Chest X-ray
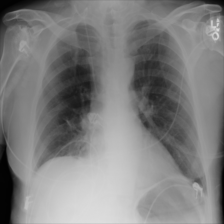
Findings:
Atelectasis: positive
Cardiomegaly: negative
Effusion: negative
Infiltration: negative
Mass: negative
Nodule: negative
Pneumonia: negative
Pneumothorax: negative
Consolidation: negative
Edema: negative
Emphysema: negative
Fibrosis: negative
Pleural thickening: negative
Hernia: negative